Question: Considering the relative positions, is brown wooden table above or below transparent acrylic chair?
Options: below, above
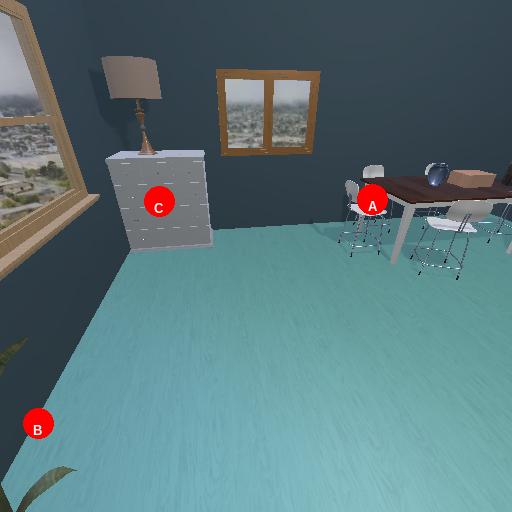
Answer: below